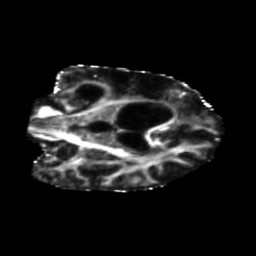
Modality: FA
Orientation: coronal
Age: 65
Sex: female
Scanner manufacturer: siemens
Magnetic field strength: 3 T
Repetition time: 5.47 s
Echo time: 0.0854 s